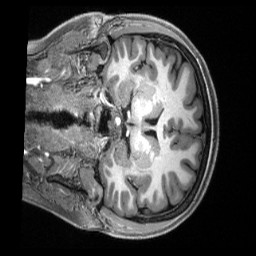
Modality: T1w
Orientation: coronal
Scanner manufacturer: siemens
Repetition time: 2.5 s
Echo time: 0.00231 s